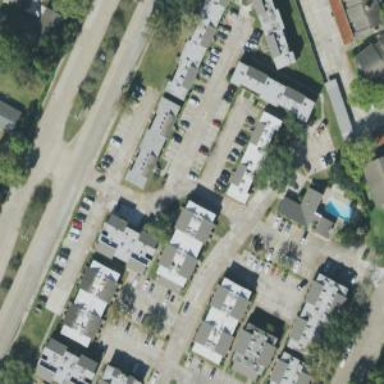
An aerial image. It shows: Neighbourhood with residential apartments.